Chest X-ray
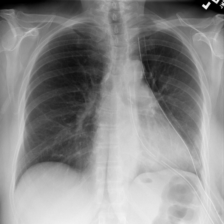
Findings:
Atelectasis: positive
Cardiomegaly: negative
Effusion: negative
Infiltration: negative
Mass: negative
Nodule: negative
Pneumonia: negative
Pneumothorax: negative
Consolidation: negative
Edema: negative
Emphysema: negative
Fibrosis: negative
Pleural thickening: negative
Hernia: negative